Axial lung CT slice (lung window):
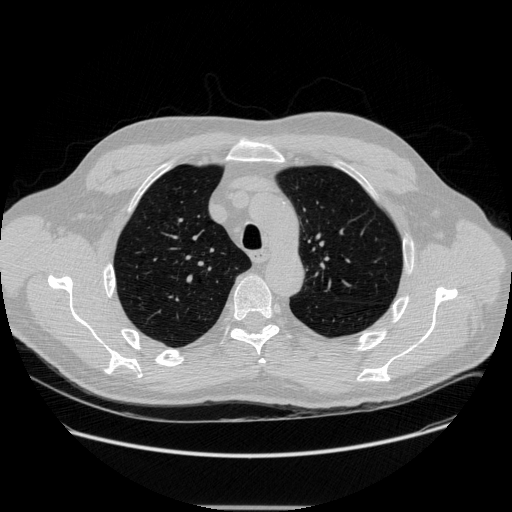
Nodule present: no